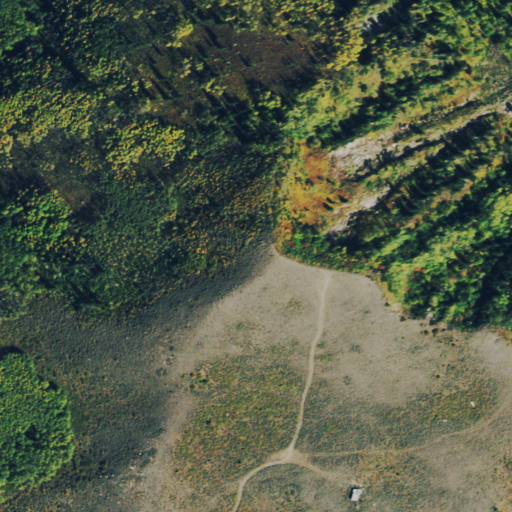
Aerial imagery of mountain in Colorado named Smith Rim containing deciduous forest, shrub, and evergreen forest